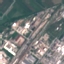
Label: Industrial